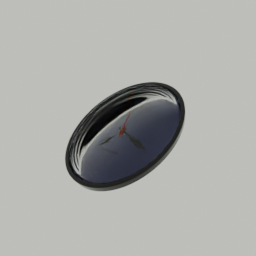
Label: appliances